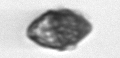
Label: Kryptoperidinium_triquetrum